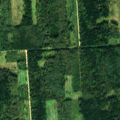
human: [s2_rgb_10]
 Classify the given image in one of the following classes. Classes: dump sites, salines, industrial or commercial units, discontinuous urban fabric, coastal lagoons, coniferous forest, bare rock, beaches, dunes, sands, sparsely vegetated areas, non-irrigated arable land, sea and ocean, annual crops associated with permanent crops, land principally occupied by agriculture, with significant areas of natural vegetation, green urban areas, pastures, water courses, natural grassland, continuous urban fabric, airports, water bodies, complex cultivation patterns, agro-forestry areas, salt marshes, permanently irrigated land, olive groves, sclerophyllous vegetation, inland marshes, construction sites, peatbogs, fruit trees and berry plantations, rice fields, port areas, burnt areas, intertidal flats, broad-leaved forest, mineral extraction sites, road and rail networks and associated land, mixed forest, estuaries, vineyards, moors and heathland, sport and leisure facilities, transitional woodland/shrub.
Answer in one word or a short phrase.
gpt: mixed forest